Question: I'm trying arrange controls in a WinForms application so that they resize properly when the form size is changed. Every time I try to resize the form the second label gets overlapped. Obviously I'm not getting the trick here. Can anyone please advice on how to set anchoring in a layout like mine.

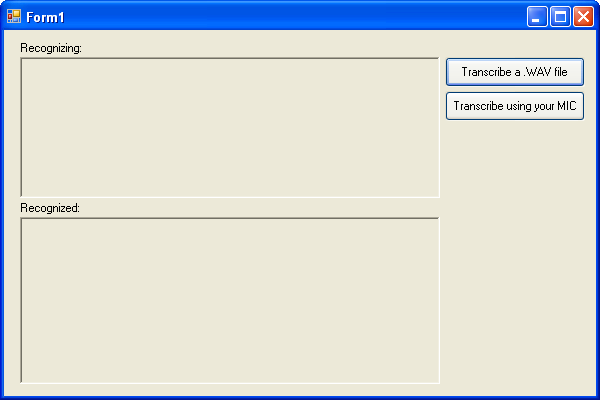
Answer: you can solve this by anchoring, but it won't look nice ... if you use only anchors, then you'll have to decide for one of those big text boxes to resize with the window ...
try out the 'TableLayoutPanel'.
it's a standard control shipped with the framework, and it will most likely solve your problem AND look nice in the end ...